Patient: sex M, age 66
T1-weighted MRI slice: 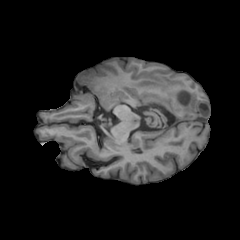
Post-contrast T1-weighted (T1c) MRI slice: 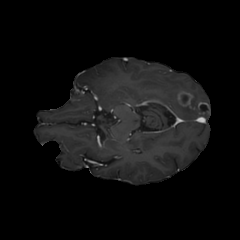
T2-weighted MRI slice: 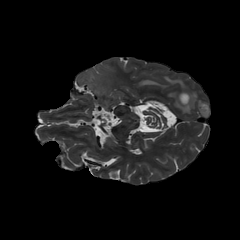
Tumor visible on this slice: yes
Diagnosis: Glioblastoma, IDH-wildtype
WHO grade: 4